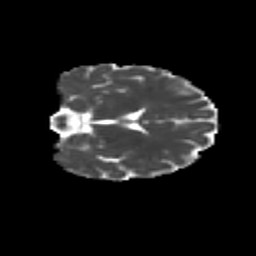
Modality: MD
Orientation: coronal
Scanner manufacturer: siemens
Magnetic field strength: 3 T
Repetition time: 9.2 s
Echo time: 0.084 s